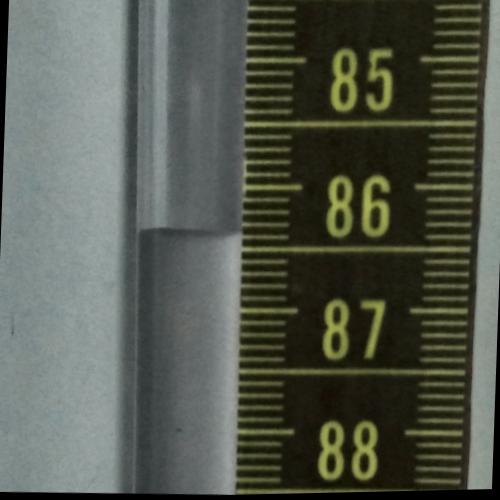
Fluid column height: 86.4 cm